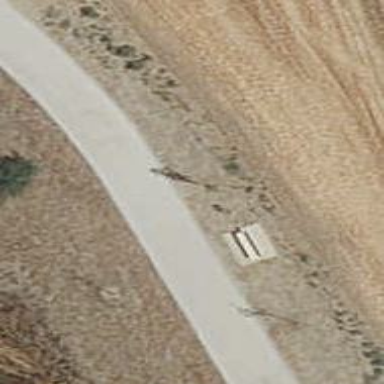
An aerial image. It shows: Concrete bench.